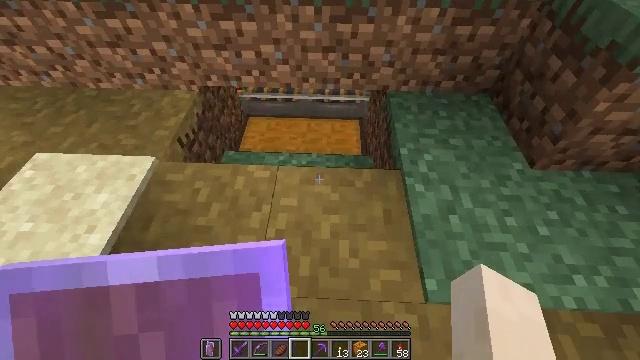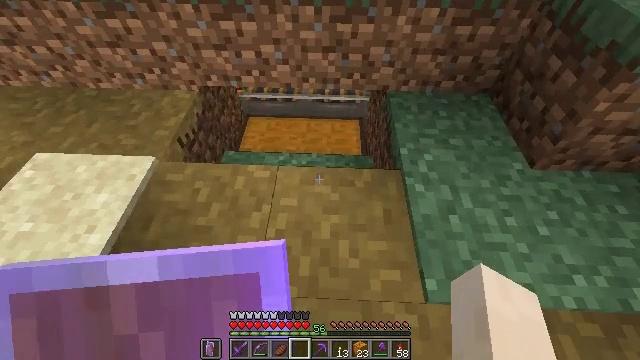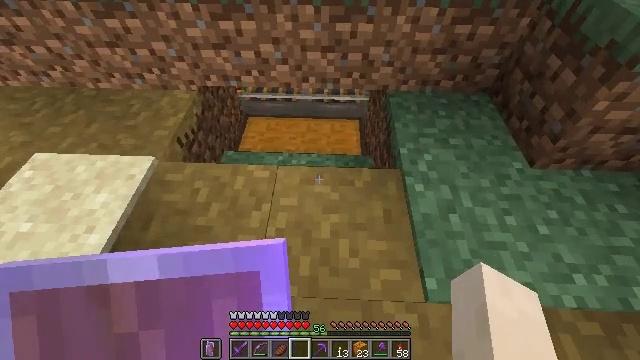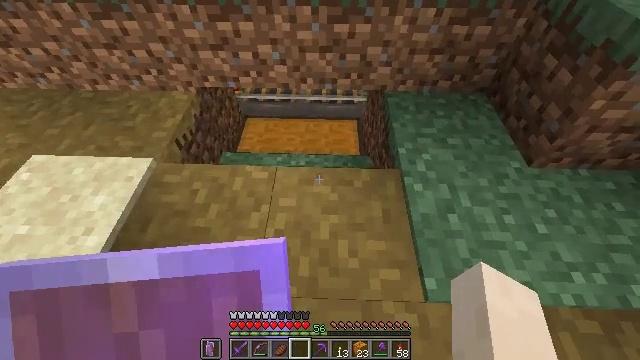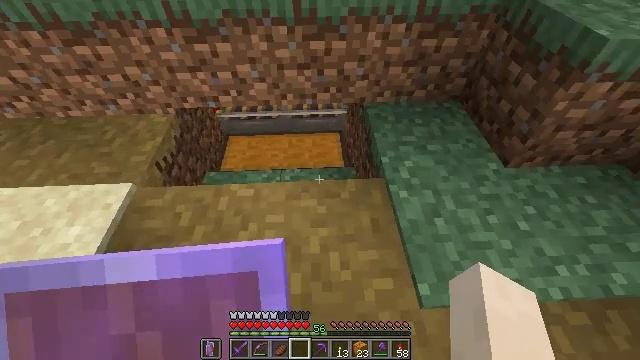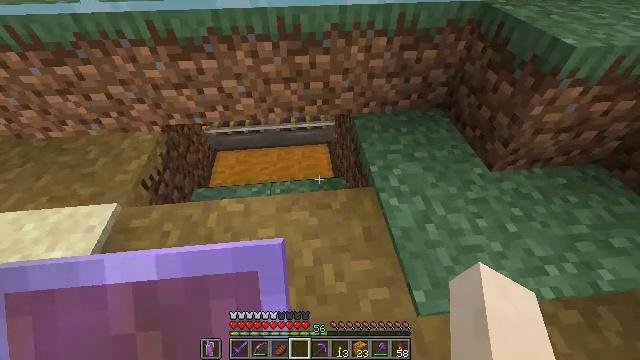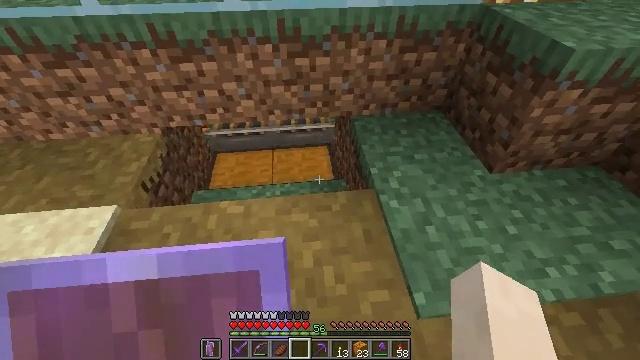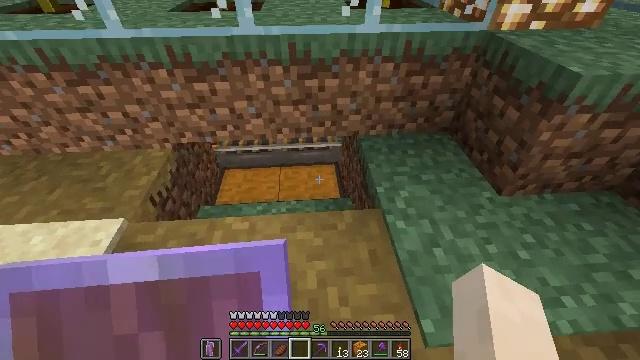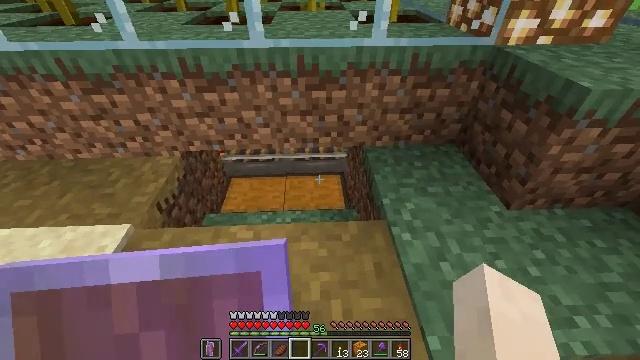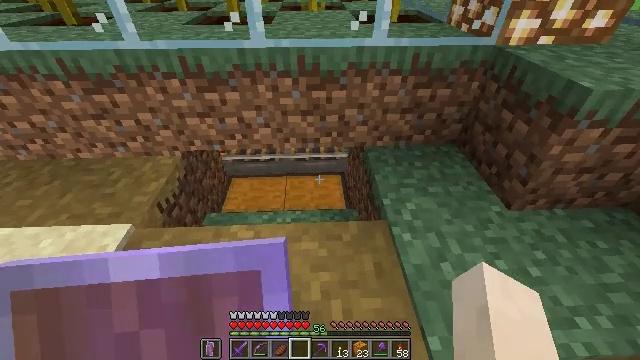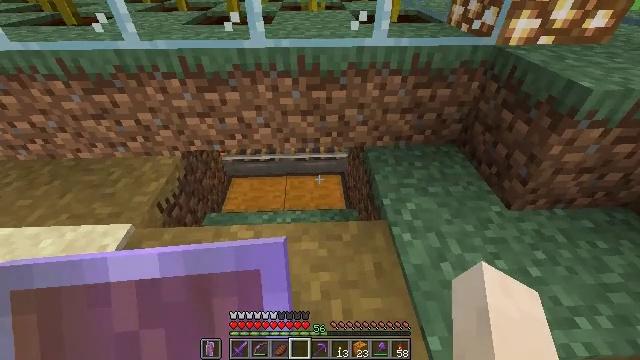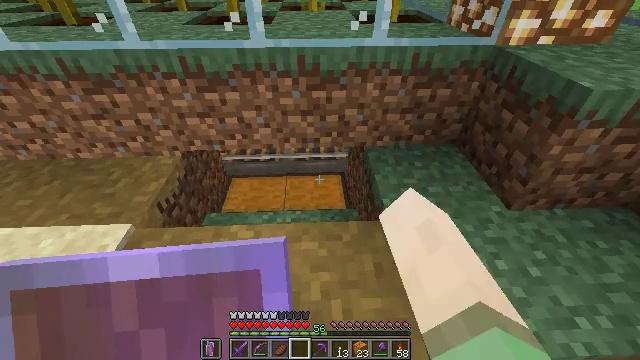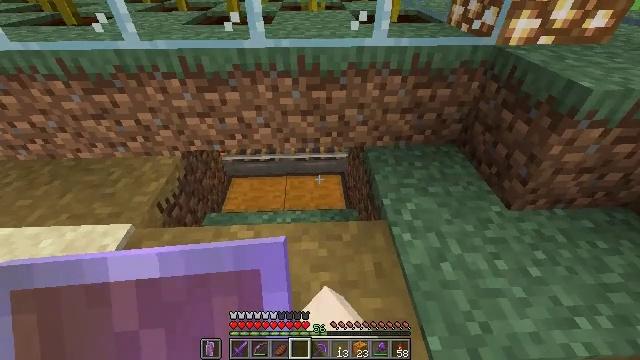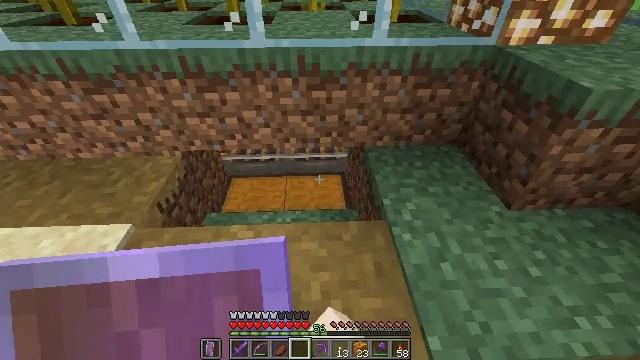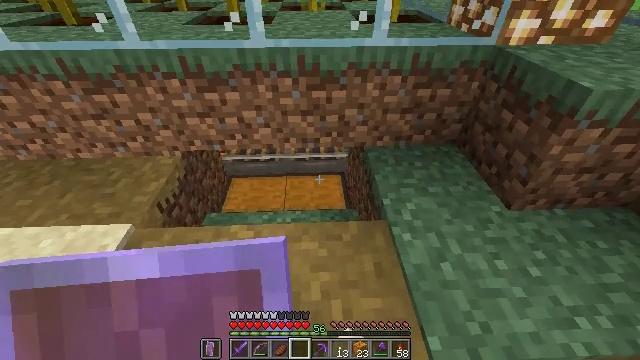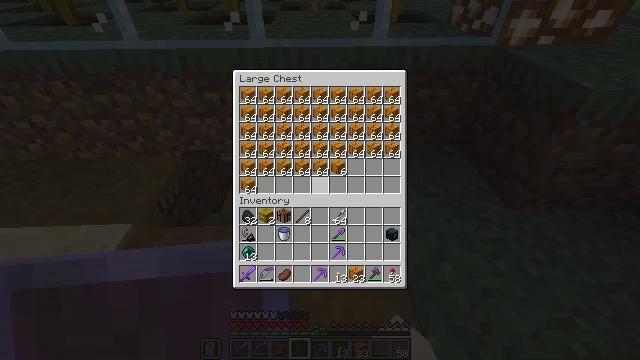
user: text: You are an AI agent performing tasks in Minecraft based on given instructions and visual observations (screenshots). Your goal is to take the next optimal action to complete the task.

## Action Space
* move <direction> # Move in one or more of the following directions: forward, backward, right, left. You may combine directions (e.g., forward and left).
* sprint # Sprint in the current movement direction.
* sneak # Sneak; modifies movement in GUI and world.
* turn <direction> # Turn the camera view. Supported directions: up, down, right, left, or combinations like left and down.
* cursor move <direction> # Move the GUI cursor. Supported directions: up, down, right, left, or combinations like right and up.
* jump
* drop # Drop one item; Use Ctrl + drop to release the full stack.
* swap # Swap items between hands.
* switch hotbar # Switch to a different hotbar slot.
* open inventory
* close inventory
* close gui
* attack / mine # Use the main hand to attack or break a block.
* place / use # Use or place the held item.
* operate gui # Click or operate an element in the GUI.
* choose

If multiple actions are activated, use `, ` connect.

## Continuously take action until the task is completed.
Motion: motion action
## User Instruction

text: Attack the green carpet to retrieve it.
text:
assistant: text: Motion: no_op
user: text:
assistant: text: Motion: no_op
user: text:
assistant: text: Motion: no_op
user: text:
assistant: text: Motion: turn right and up
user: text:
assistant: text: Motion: turn right and up
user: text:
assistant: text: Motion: no_op
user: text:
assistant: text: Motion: turn left and up
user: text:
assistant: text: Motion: turn left and up
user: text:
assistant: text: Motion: no_op
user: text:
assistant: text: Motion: use / place
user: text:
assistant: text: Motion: use / place
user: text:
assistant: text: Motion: use / place
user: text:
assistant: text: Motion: use / place
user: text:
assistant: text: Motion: no_op
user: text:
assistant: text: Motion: no_op
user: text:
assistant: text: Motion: no_op
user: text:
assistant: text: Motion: no_op
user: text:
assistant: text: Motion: no_op
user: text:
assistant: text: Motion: no_op
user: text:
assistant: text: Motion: turn right and down
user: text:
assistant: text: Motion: sneak, turn right and down
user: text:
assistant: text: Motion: sneak
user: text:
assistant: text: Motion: sneak, turn down
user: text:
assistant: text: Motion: sneak
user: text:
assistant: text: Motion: sneak, turn down
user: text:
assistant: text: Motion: sneak
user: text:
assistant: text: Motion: sneak
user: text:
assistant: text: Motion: sneak
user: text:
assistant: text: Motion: sneak
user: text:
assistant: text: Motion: sneak